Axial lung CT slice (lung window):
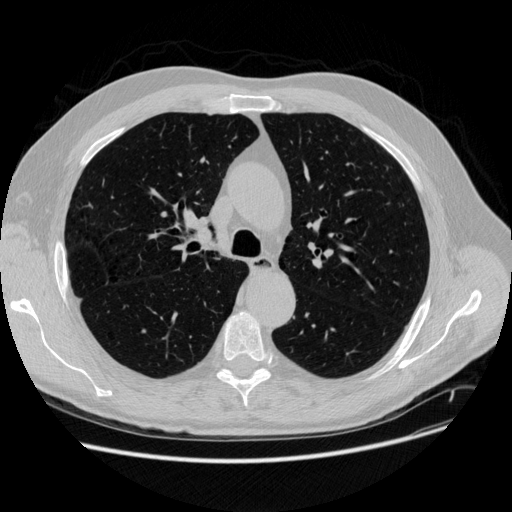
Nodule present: no